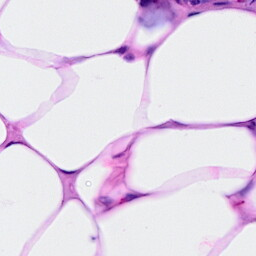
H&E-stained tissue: Breast